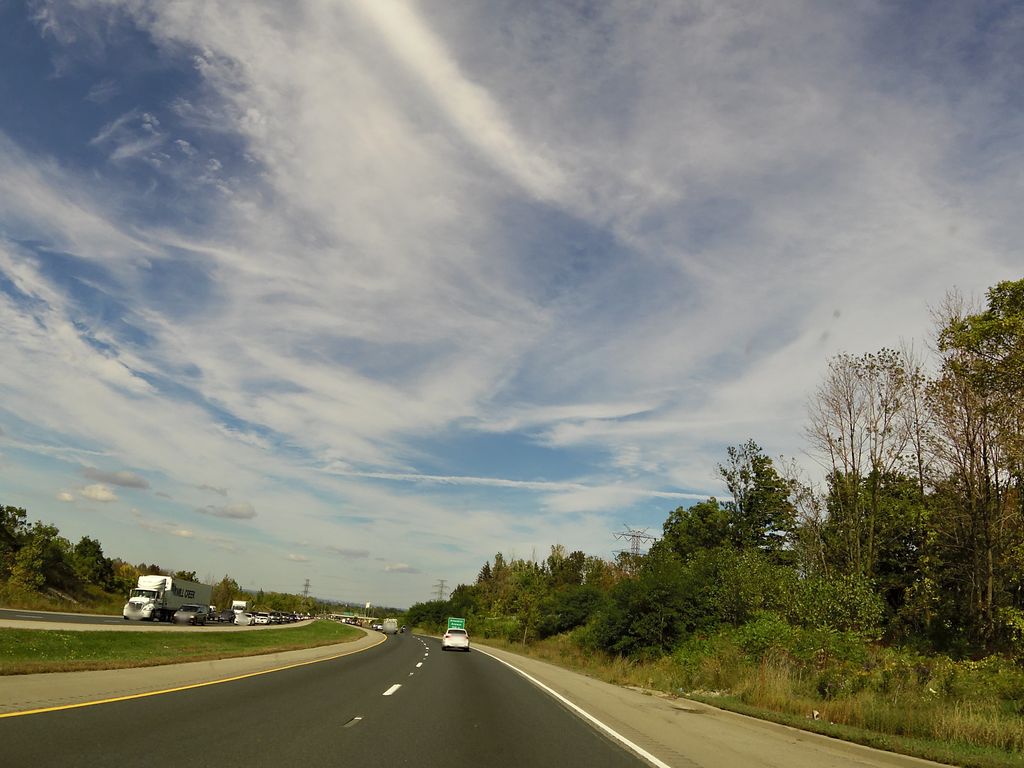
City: hamilton